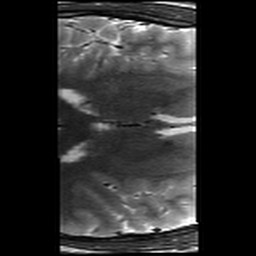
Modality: T2w
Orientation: axial
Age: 23
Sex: male
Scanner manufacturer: siemens
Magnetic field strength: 3 T
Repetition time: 8.02 s
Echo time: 0.08 s